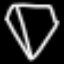
Label: diamond